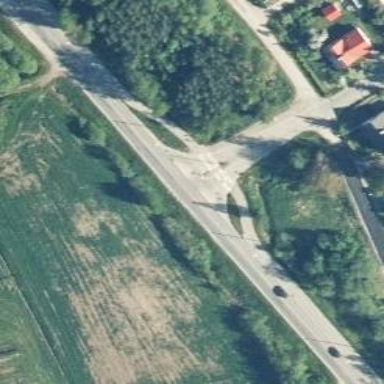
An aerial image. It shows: Asphalt track designated as cycleway.